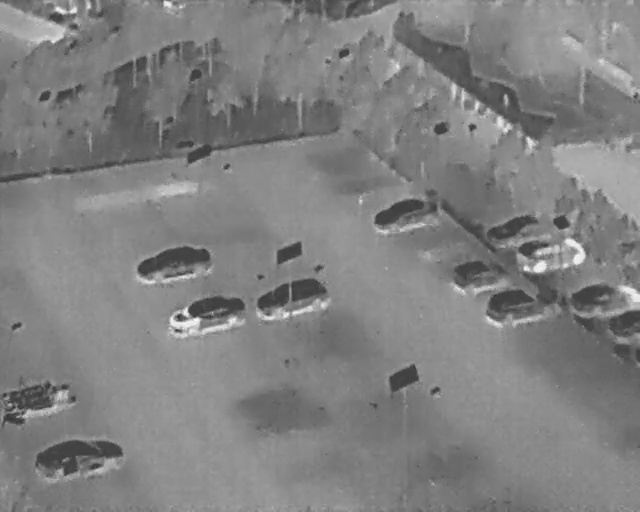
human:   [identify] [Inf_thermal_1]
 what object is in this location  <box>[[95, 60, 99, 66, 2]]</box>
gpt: <ref>1 medium car at the right</ref>